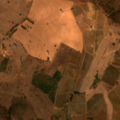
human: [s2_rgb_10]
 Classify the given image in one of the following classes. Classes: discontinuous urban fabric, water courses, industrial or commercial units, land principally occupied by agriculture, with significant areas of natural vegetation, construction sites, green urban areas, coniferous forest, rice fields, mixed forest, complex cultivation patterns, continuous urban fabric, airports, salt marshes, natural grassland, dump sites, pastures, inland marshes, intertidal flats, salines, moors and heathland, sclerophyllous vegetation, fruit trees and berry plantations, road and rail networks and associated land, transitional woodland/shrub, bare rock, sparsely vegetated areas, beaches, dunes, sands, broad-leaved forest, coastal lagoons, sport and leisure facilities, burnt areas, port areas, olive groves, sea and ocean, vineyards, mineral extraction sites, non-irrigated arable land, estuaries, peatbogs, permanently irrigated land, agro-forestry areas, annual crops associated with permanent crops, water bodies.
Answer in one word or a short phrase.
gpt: non-irrigated arable land, vineyards, olive groves, pastures, agro-forestry areas, broad-leaved forest, transitional woodland/shrub